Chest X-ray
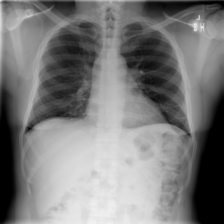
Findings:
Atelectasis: negative
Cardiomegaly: negative
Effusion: negative
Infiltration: negative
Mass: negative
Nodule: negative
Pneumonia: negative
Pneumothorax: negative
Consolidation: negative
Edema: negative
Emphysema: negative
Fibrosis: negative
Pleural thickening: negative
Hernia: negative